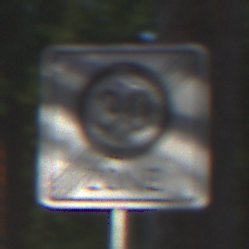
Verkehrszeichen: EndeZone30
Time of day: MorningAfternoon
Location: Outdoor (Suburban)
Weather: Clear
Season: NotSpecified
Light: Natural